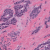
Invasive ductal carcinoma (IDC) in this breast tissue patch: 0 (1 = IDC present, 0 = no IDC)